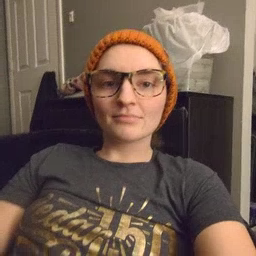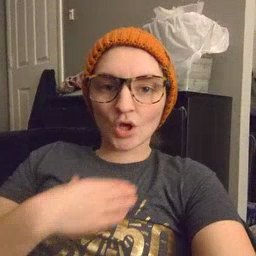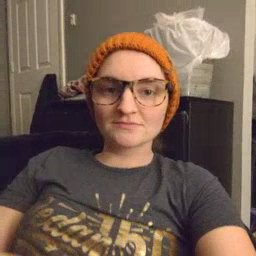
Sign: hungry